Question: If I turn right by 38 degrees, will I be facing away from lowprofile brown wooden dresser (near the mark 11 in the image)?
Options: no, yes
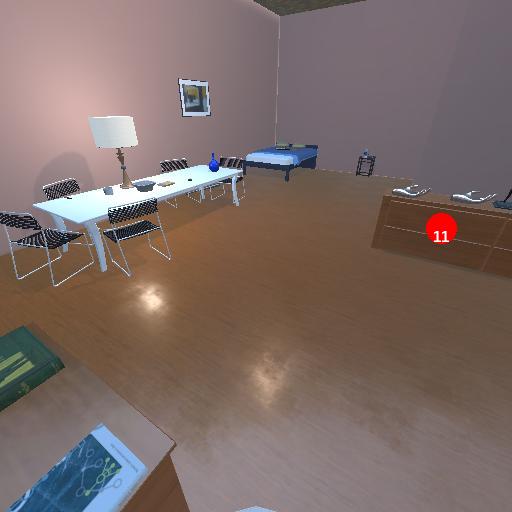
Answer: no